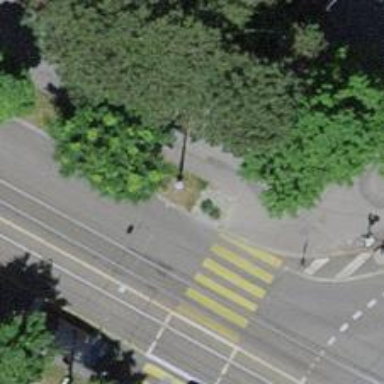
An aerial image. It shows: Avenue lined with trees.